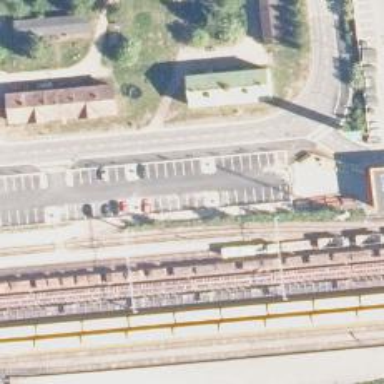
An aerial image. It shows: Electrified rail siding with contact line.